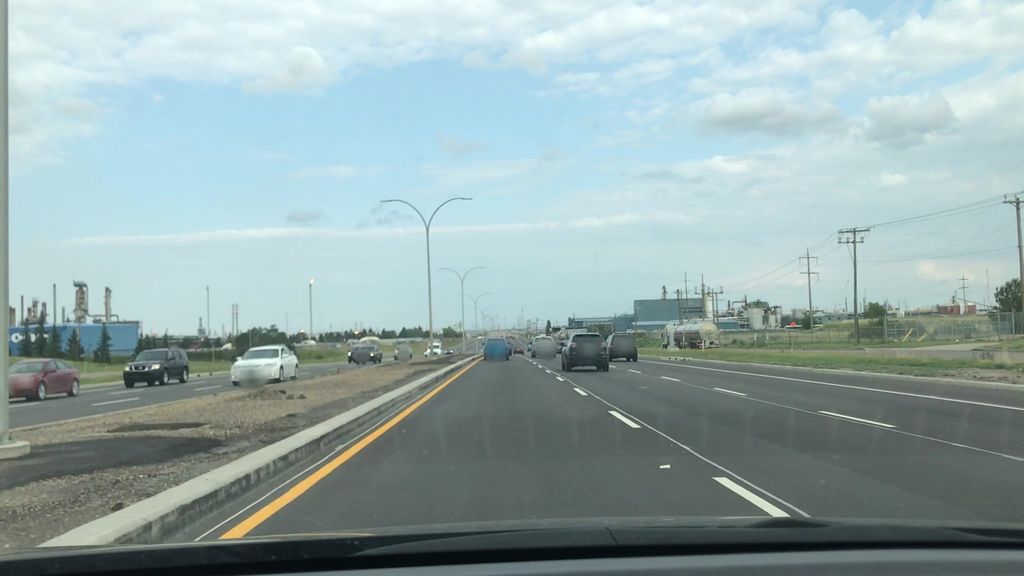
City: edmonton